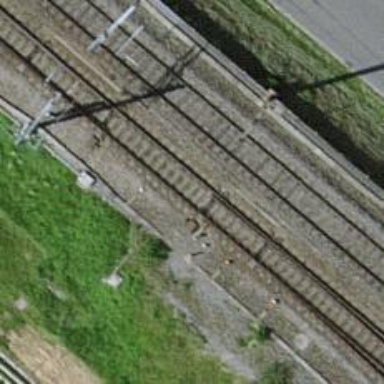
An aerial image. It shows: Railway switch.